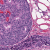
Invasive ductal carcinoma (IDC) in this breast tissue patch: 0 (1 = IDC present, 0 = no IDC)